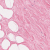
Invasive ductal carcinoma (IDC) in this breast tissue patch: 0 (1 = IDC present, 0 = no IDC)